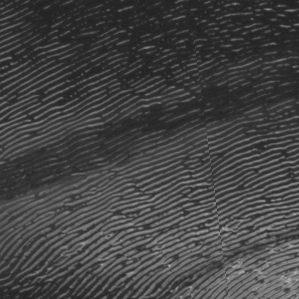
Label: frost